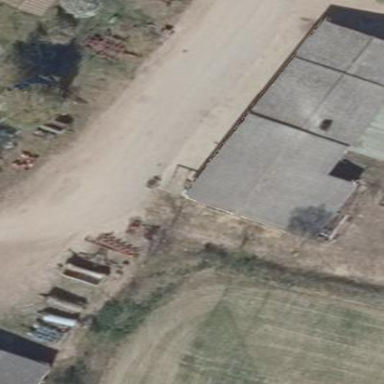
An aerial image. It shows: Shed building.